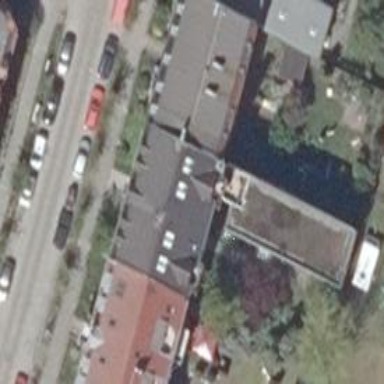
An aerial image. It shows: Saltbox shaped roof on apartment building.